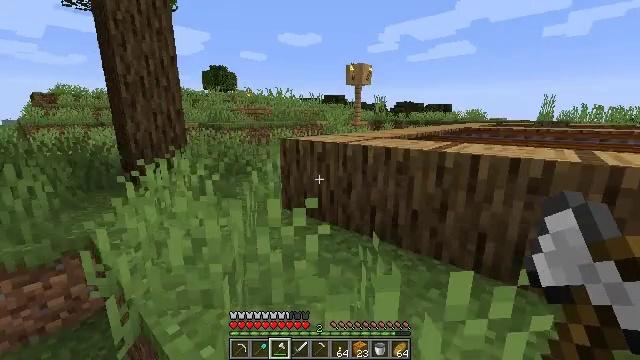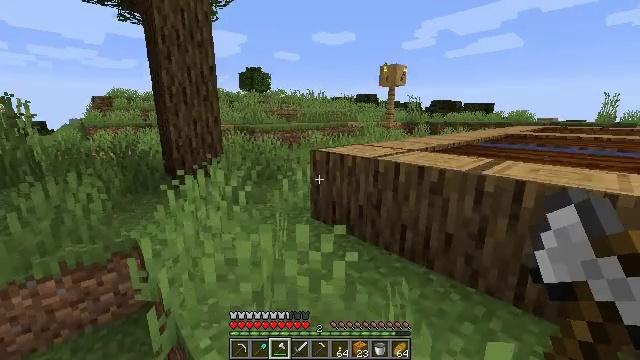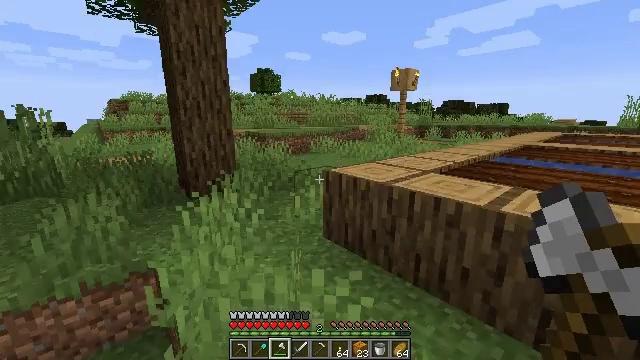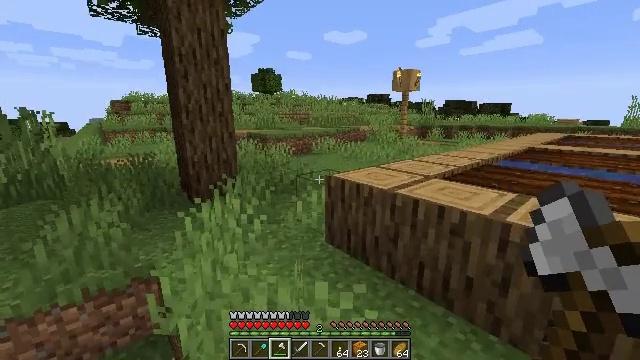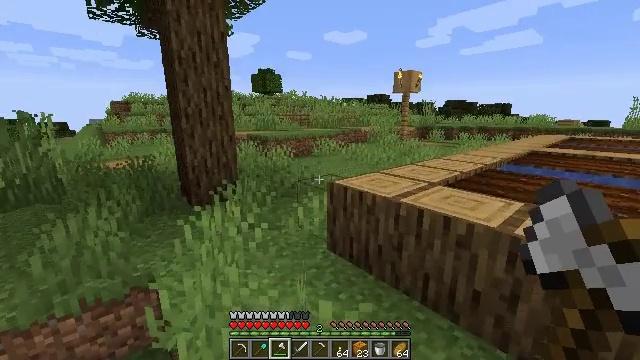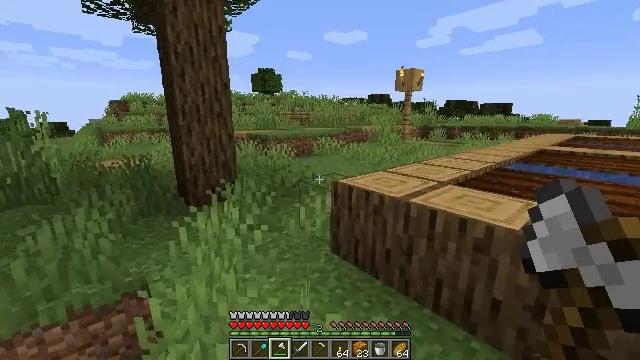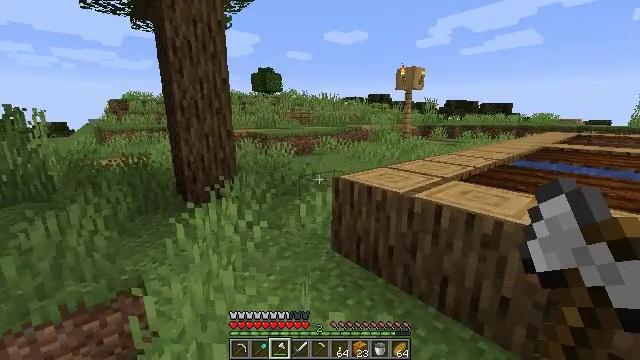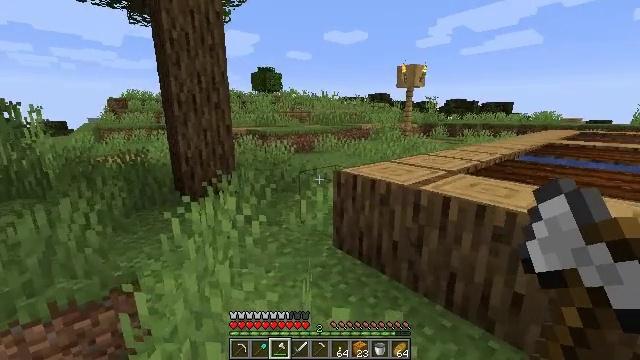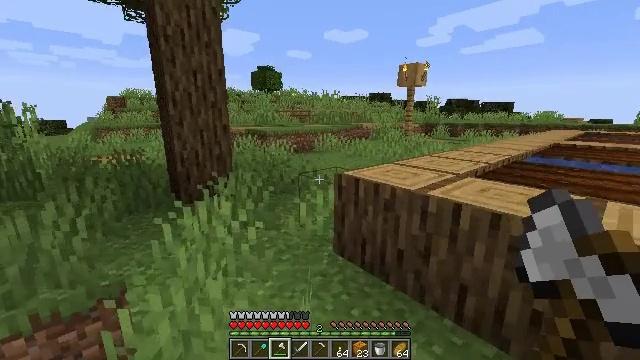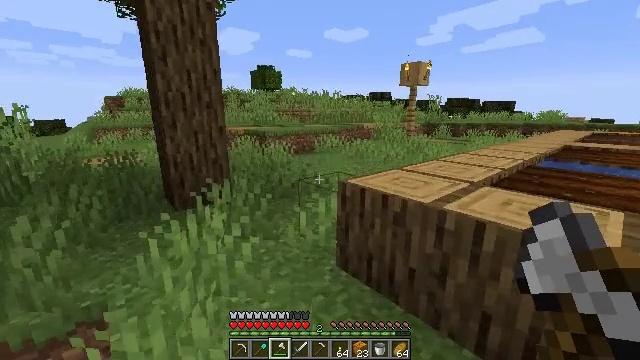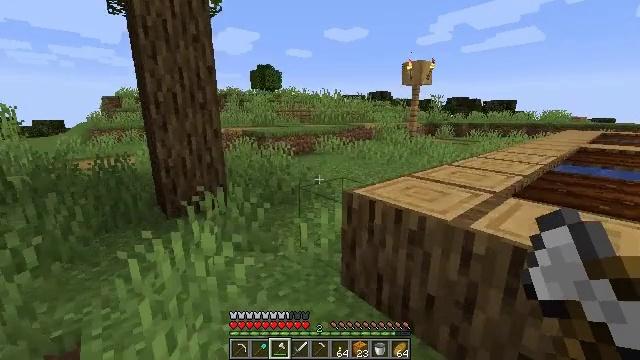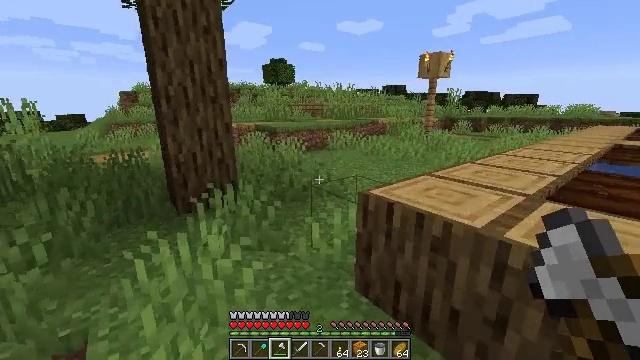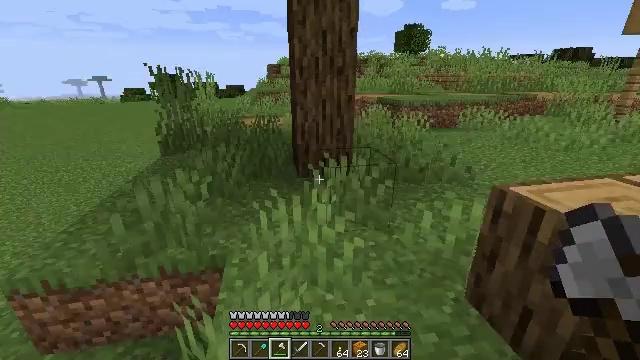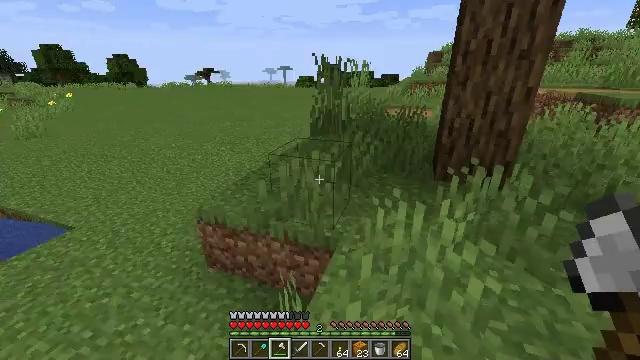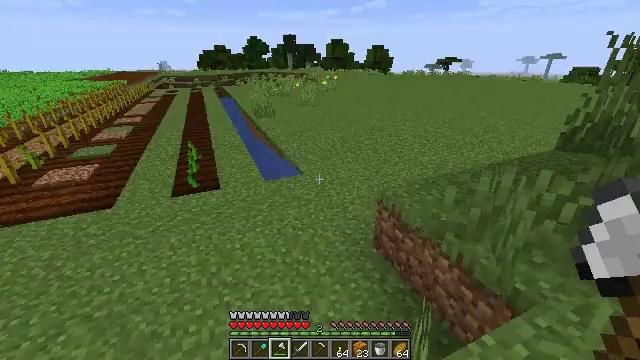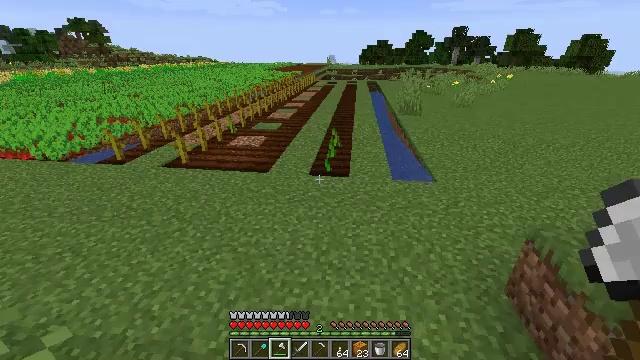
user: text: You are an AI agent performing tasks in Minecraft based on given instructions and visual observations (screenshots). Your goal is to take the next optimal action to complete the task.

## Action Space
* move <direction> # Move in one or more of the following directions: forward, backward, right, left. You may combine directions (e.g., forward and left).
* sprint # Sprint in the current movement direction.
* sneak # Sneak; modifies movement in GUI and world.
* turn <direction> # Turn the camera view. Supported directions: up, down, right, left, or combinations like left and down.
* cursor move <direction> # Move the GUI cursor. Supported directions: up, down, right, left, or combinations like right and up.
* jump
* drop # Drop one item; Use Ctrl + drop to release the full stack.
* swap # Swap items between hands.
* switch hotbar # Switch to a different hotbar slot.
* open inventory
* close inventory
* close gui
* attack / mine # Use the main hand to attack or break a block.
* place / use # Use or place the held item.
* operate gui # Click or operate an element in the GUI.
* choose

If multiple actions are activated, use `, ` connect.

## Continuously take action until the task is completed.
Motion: motion action
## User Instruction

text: Collect beetroots from the field.
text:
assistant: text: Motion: move forward, turn left, jump
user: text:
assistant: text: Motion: move forward, turn left, jump
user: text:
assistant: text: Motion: move forward, jump
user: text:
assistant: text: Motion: move forward
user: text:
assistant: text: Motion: move forward
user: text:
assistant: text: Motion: move forward
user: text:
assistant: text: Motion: move forward
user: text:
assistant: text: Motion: move forward
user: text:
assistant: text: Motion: move forward
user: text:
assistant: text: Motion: move forward
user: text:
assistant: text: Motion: move forward, turn left and down
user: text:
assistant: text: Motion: move forward, turn left and down
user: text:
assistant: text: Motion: move forward, turn left and down
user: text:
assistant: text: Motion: move forward, turn left and down
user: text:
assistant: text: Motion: move forward, turn left
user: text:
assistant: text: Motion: move forward and move left, turn left
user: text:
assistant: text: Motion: move forward and move left, turn right
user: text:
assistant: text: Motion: move forward and move left
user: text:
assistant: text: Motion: move forward and move left
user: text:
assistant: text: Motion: move forward and move left
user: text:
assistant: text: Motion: move forward and move left
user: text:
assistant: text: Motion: move forward and move left
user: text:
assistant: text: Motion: move forward and move left, turn left
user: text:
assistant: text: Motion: move forward and move left, turn left
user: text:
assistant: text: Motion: move forward and move left, turn left
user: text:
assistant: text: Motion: move forward and move left, turn left
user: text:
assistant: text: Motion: move forward and move left, turn left
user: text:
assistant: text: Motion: move forward and move left, turn left
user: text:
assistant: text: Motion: move forward and move left, turn left
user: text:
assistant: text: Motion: move forward and move left